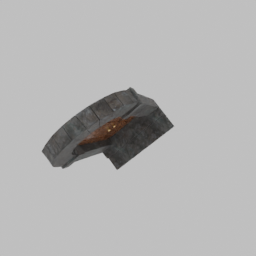
Label: architecture